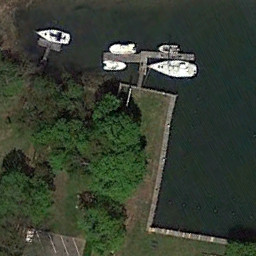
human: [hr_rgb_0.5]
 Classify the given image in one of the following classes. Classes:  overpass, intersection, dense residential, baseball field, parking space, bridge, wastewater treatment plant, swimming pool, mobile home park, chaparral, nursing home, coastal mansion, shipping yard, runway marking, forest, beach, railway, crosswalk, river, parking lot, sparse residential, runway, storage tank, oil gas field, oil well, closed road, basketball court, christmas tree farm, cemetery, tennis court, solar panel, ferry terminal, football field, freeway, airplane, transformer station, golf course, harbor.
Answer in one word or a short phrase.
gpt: ferry terminal